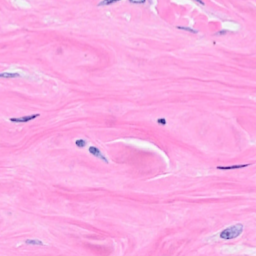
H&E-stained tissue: Breast